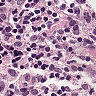
Metastatic tissue present: no